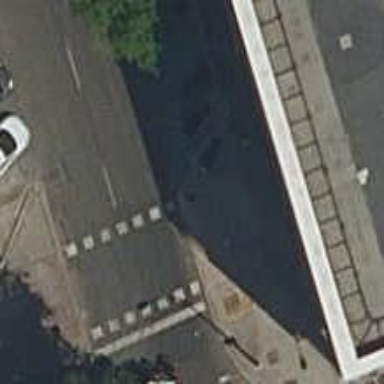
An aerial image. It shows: Motorcycle parking area.